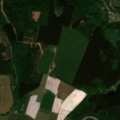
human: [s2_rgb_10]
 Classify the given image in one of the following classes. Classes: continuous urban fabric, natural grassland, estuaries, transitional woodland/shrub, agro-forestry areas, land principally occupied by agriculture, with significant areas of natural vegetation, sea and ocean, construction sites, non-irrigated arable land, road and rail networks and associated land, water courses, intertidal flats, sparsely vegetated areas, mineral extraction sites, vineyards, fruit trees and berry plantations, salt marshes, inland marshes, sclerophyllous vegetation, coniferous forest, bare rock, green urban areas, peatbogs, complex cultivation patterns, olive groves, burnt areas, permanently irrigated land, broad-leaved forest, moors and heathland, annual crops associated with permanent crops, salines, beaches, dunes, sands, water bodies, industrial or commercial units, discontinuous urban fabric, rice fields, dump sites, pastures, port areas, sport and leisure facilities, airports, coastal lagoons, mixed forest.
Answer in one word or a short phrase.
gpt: pastures, complex cultivation patterns, land principally occupied by agriculture, with significant areas of natural vegetation, mixed forest